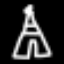
Label: The Eiffel Tower